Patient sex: M
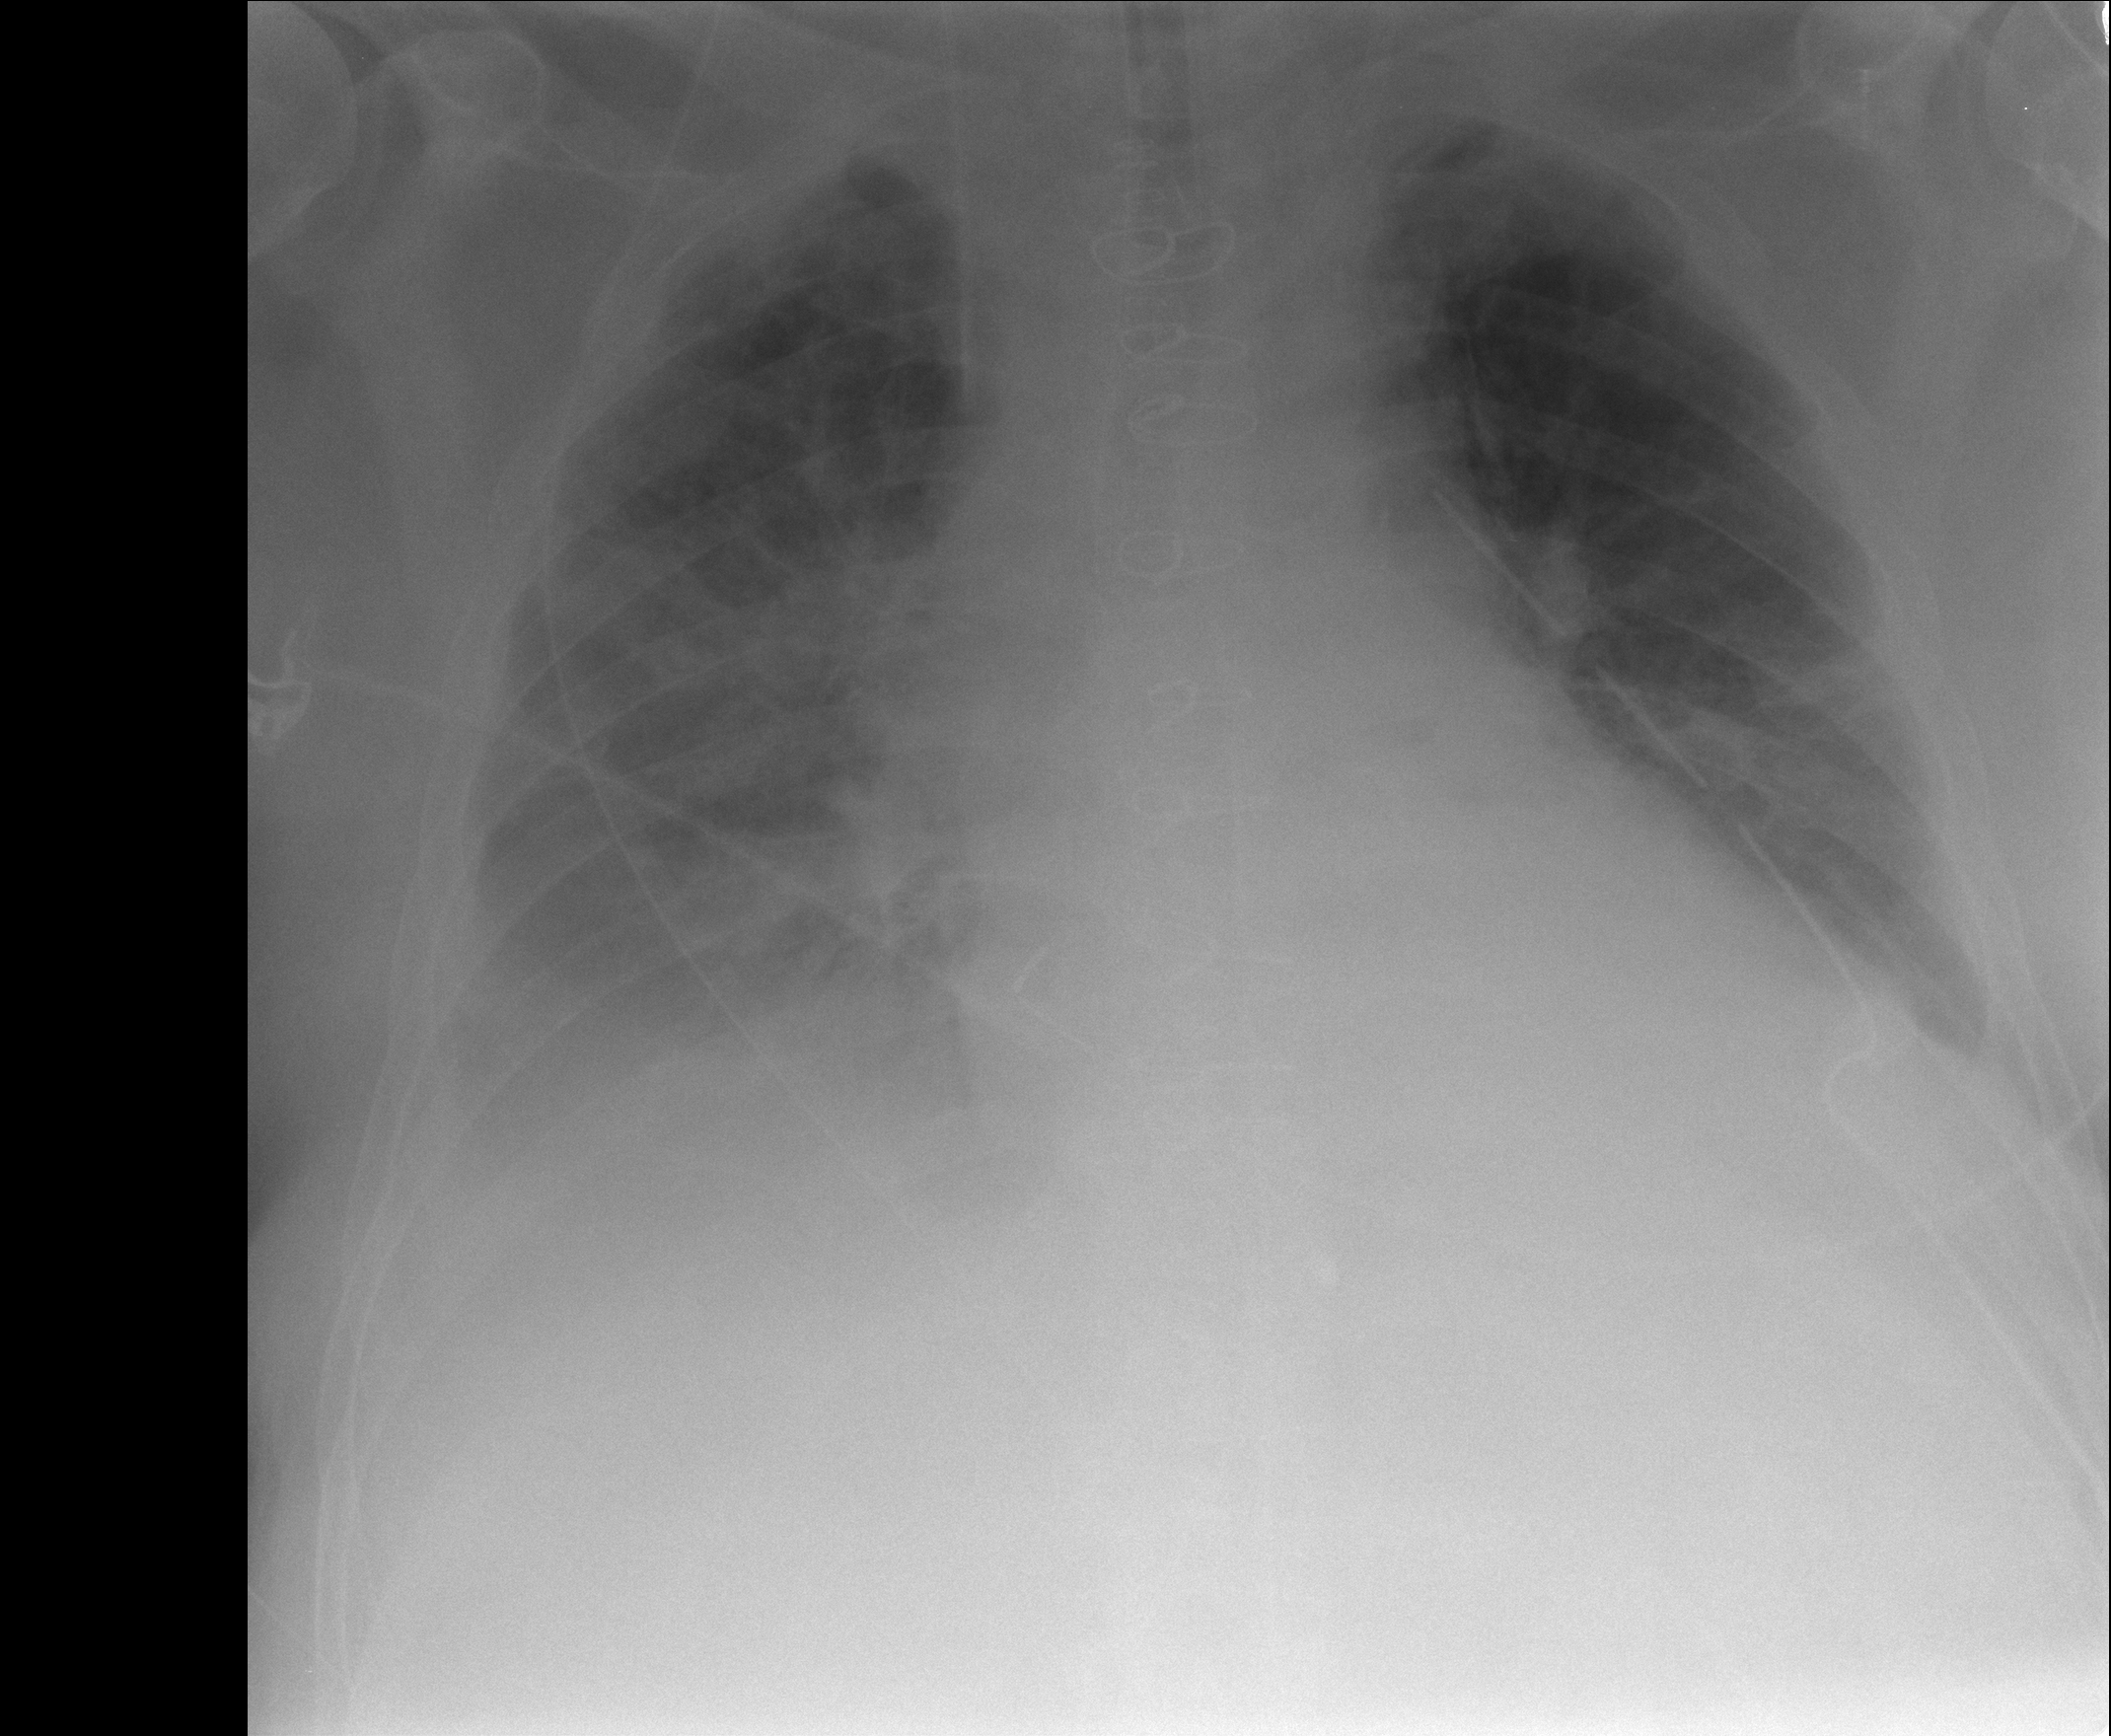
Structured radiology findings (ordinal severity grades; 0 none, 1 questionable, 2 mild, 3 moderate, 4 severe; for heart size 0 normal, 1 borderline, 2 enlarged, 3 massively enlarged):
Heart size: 2
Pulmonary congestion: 2
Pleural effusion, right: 2
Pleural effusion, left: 2
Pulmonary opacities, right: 2
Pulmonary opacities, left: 2
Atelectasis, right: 2
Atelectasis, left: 2